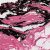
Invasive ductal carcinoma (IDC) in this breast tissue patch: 0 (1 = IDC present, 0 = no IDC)